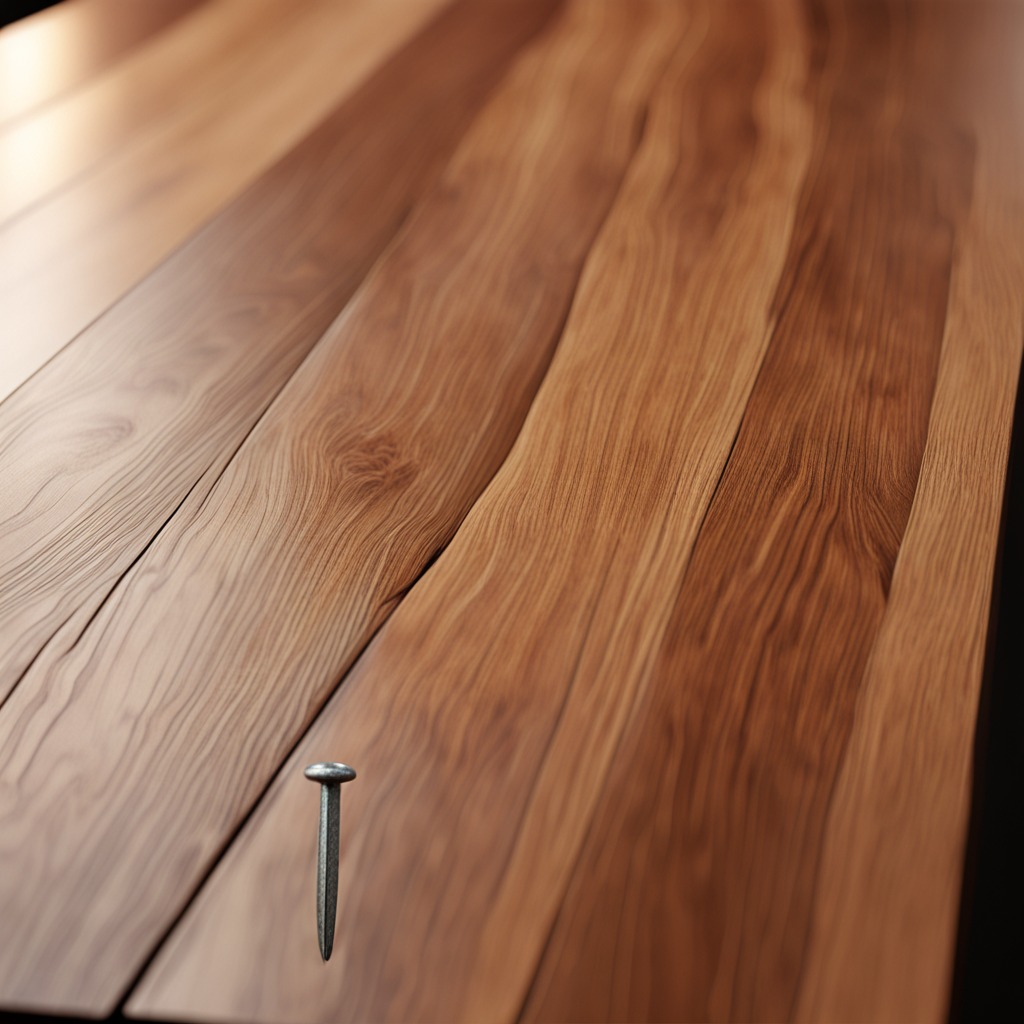
A nail is lying on the wooden table.